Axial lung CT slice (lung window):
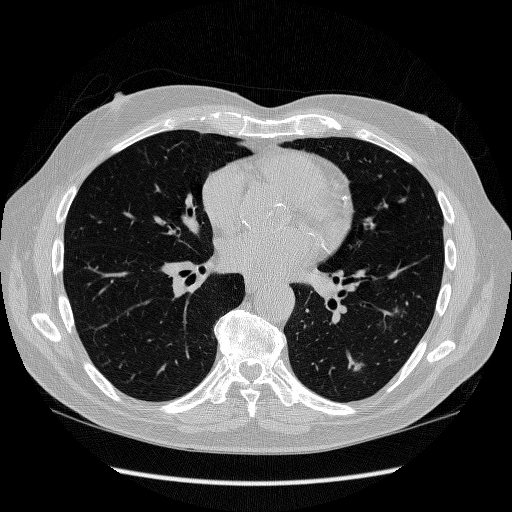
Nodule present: yes
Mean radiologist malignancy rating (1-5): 3.333